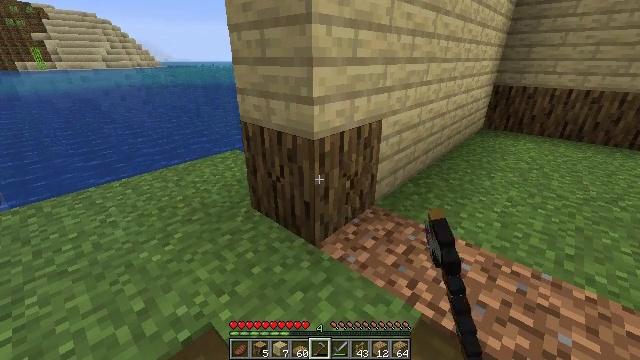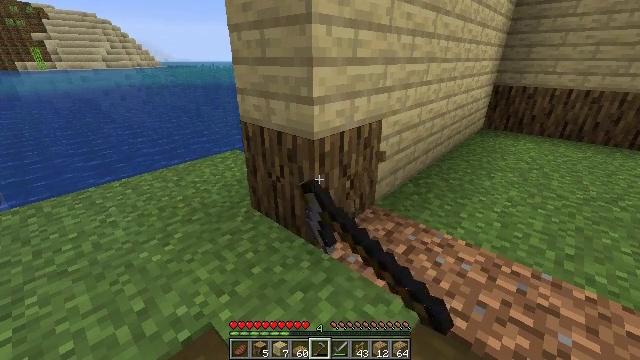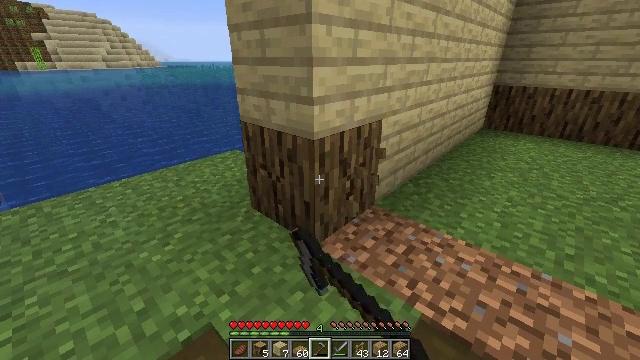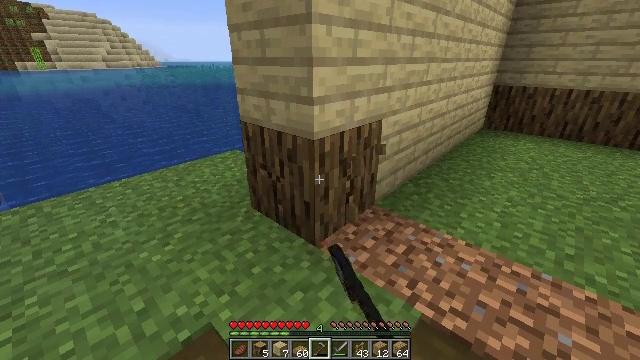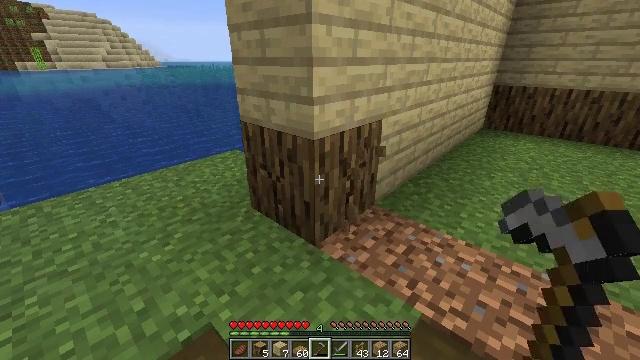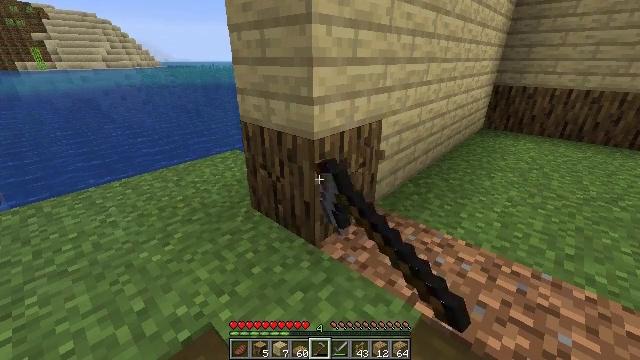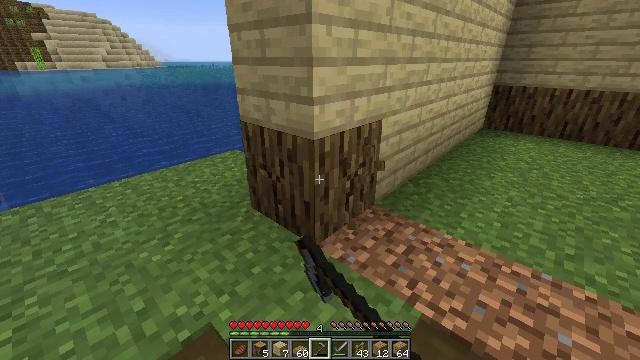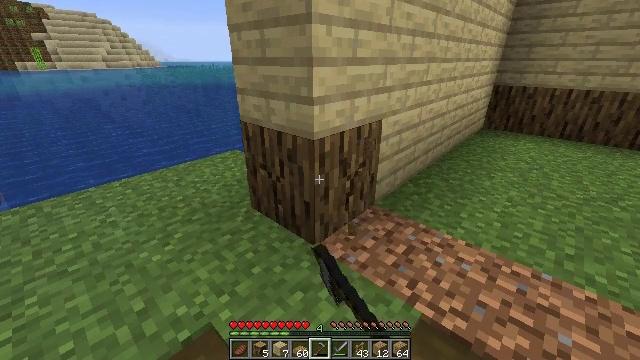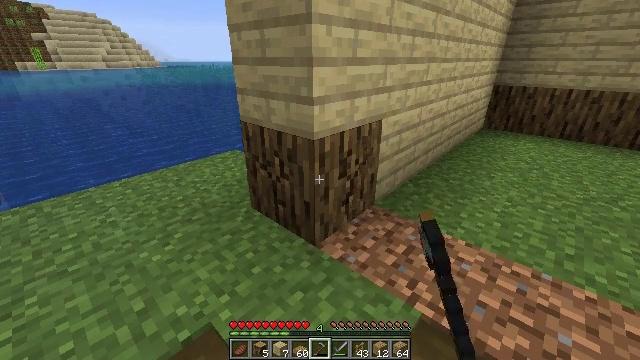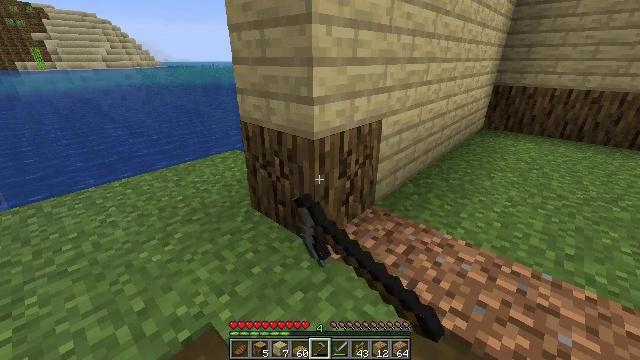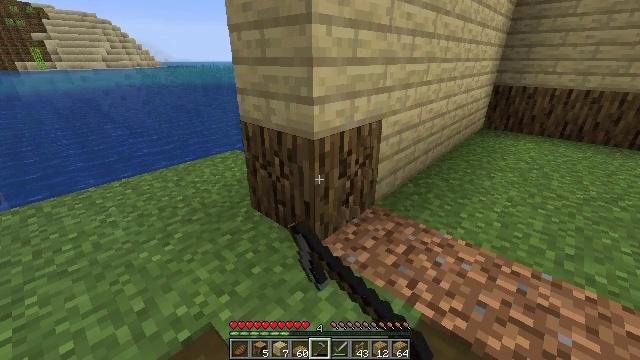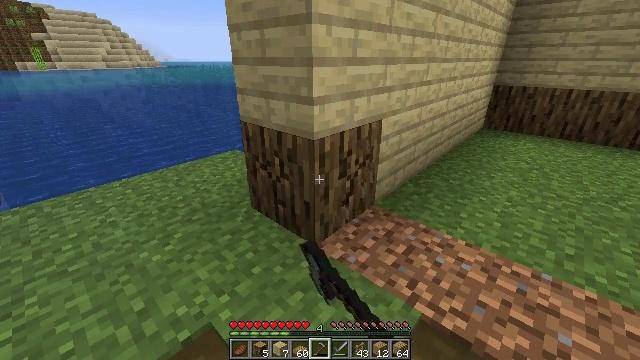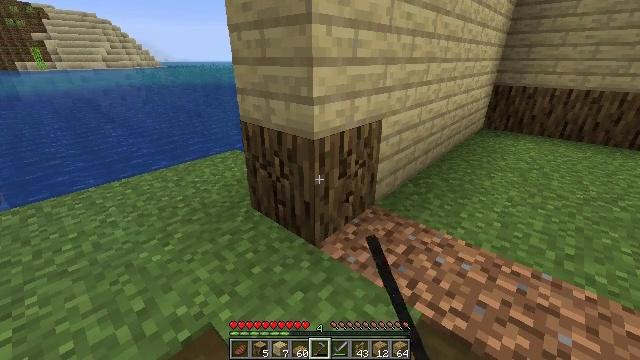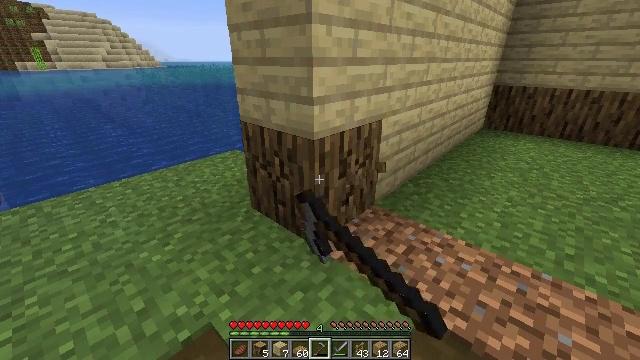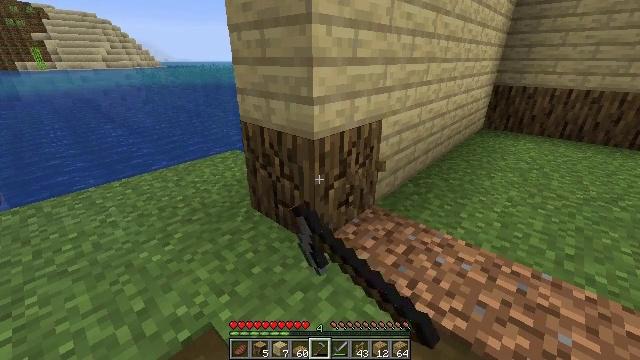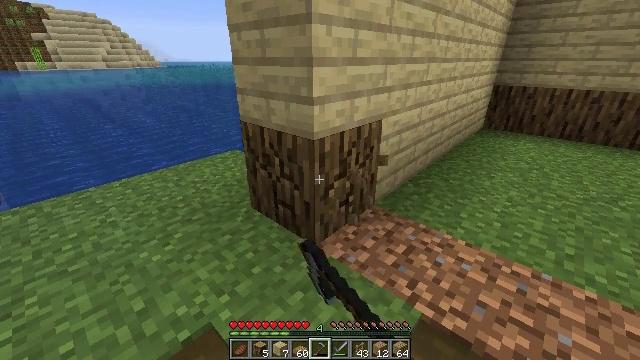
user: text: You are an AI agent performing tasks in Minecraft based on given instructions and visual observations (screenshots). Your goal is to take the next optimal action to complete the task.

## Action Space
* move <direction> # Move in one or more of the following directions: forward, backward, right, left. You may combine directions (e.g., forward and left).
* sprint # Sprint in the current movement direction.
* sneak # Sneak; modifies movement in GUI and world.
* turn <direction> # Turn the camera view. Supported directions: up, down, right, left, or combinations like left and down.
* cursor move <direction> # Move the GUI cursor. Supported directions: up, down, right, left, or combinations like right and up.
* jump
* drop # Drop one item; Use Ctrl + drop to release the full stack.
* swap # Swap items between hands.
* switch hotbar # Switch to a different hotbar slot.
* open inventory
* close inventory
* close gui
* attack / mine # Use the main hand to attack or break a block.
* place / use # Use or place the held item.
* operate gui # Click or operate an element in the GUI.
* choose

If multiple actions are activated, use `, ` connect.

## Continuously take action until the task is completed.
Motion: motion action
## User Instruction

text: Chop down the oak log.
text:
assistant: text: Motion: attack / mine
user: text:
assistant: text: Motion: attack / mine
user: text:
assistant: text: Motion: attack / mine
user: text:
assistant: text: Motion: attack / mine
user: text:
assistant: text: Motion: attack / mine
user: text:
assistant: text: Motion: attack / mine
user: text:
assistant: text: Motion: attack / mine
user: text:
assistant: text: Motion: attack / mine
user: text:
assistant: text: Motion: attack / mine
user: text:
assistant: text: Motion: attack / mine
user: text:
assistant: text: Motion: attack / mine
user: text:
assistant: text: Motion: attack / mine
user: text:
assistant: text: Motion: attack / mine
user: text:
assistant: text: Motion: attack / mine
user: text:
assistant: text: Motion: attack / mine
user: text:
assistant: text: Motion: attack / mine
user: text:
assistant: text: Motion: attack / mine
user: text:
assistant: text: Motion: attack / mine
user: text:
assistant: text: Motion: attack / mine
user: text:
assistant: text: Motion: attack / mine
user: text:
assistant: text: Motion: attack / mine
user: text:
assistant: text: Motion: attack / mine
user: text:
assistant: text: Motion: attack / mine
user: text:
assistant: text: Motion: attack / mine
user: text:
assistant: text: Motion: attack / mine
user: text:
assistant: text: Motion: attack / mine
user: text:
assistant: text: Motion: attack / mine
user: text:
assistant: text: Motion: attack / mine
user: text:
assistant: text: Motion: attack / mine
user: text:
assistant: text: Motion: attack / mine